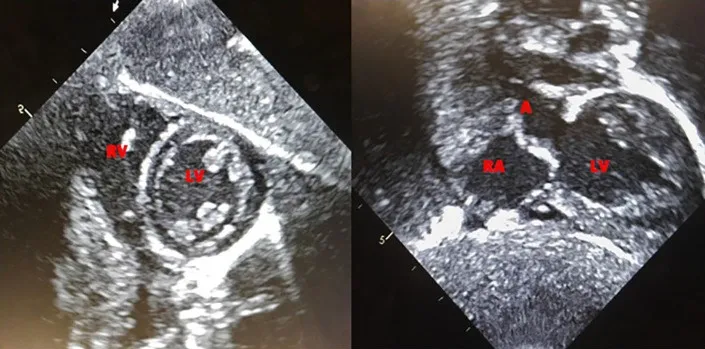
Echocardiogram at 11-weeks of life, showing resolution of ventricular hypertrophy.
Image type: radiology (ultrasound)